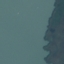
Label: SeaLake